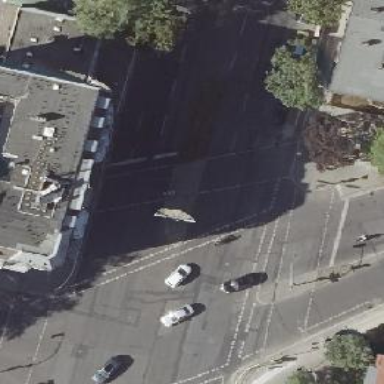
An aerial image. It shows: Road with traffic signals.